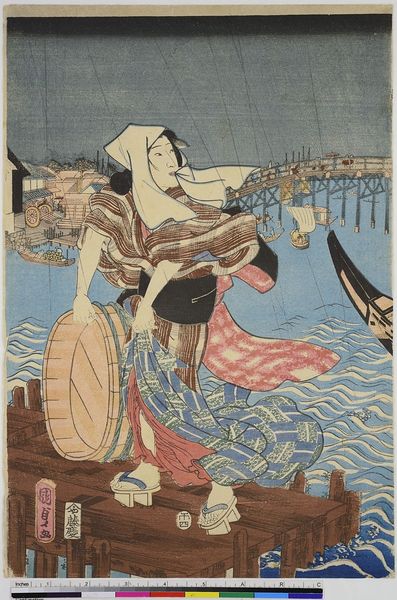
Künstler: Utagawa Kunisada
Standort: Hamburg
Institution: Museum für Kunst und Gewerbe Hamburg
Schlagwörter: frau, kleidung, boot, holzschnitt, kutter, druckgraphik, druckgrafik, zeit, farbholzschnitt, edo, reproduktionen, druckerzeugnisse, brücke, ukiyo